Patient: sex M, age 66
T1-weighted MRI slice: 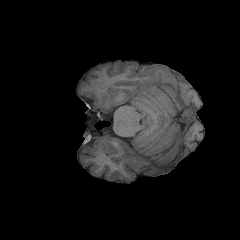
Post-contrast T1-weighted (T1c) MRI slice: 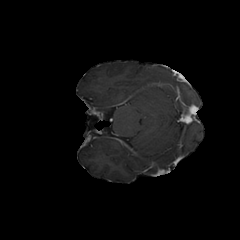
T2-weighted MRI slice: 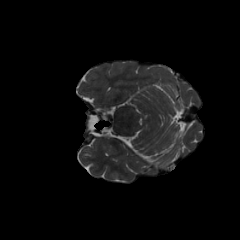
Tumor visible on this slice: no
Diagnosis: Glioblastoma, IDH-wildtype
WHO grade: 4